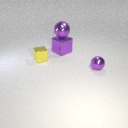
large purple metal cube behind small yellow metal cube